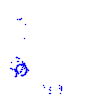
Particle: pion